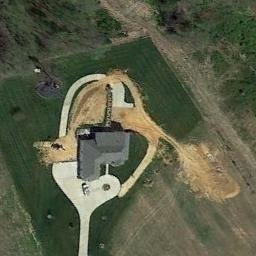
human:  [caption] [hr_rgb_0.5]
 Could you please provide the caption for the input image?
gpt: The sparse residential is surrounded by grass .

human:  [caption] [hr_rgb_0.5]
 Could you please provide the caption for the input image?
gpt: The sparse residential is on the bare land next to the grass .

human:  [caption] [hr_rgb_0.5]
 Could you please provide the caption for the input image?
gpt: In a sparse residential area there is a grey house surrounded by grass and farmland .

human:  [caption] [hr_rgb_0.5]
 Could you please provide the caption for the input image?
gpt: Here is a gorgeous home with a trail behind and a row of trees in front .

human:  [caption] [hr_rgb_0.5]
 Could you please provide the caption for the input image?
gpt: A sparse residential area with a black building on the green meadow .